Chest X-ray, AP view. Patient: 28 years old, sex M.
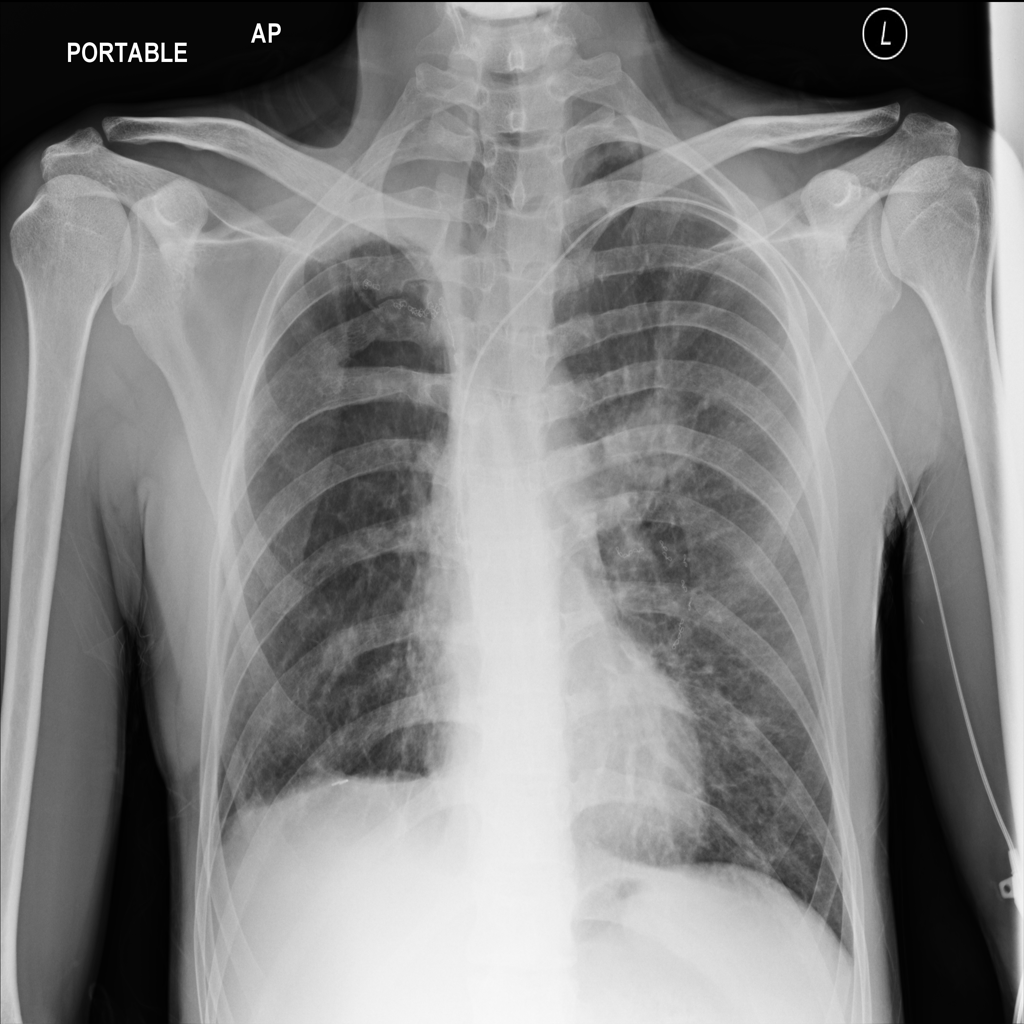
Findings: Mass